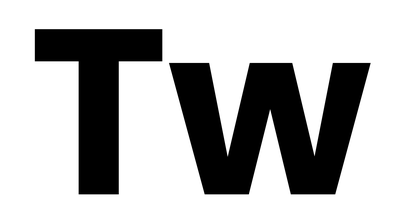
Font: Poppins-Bold